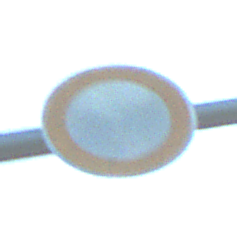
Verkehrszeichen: VerbotFahrzeugeAllerArt
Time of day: MorningAfternoon
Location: Outdoor (Nature)
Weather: Clear
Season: NotSpecified
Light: Natural